Question: I have below code
'''
Map<String, Employee> map1 = new HashMap<String, Employee>();
map1.put("delKey", new Employee());
map1.put("delKey1", new Employee());
'''
When i inspect map1 under 'variables view' with 'show logical structure' i just see value as Employee not an object so that i can inspect further employee object like below
Is there a way i can debug key/value under map/set entries in eclipse
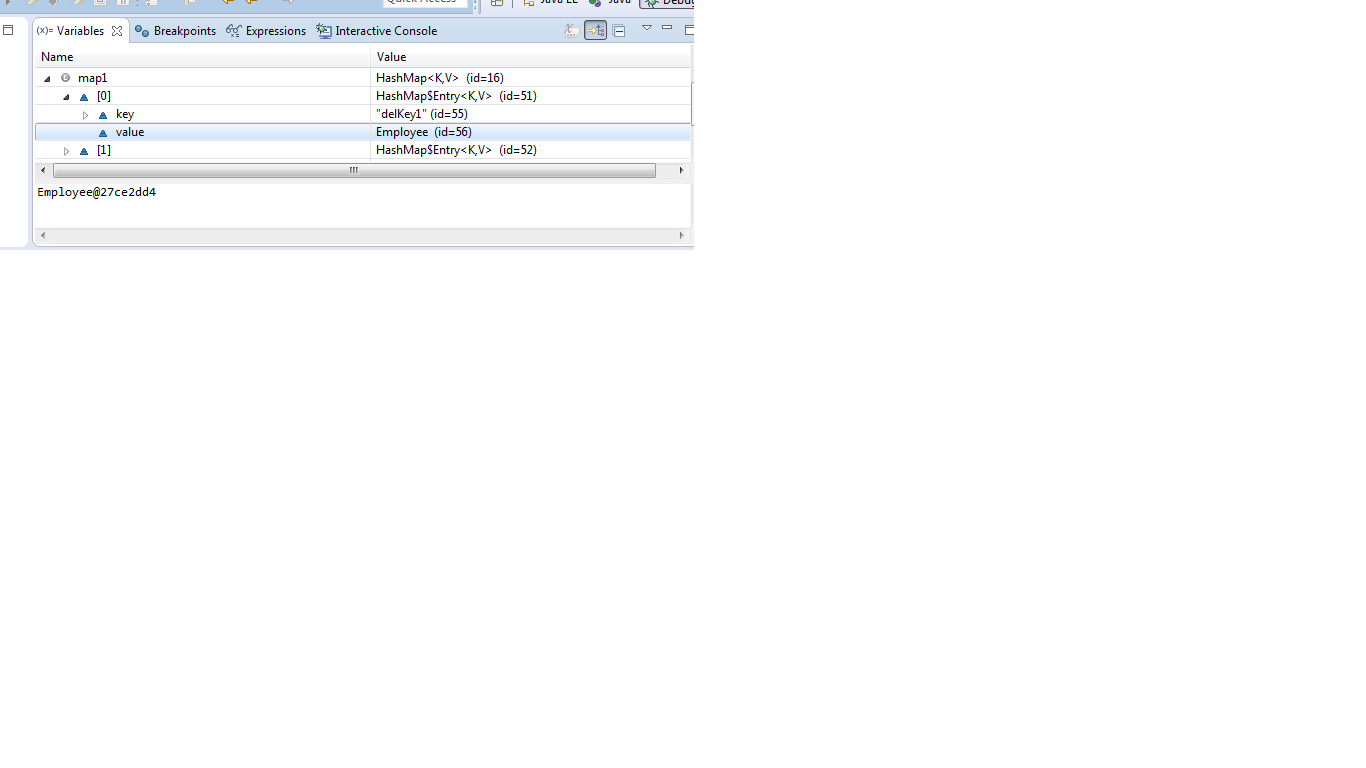
Answer: The code seems to be correct. Have you created any attribute inside Employee class? I tried the following:
'''
public class Employee {
private String name;
public Employee() {
super();
// TODO Auto-generated constructor stub
}
public Employee(String name) {
super();
this.name = name;
}
}
'''
And while debugging I could see the values: